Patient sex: M
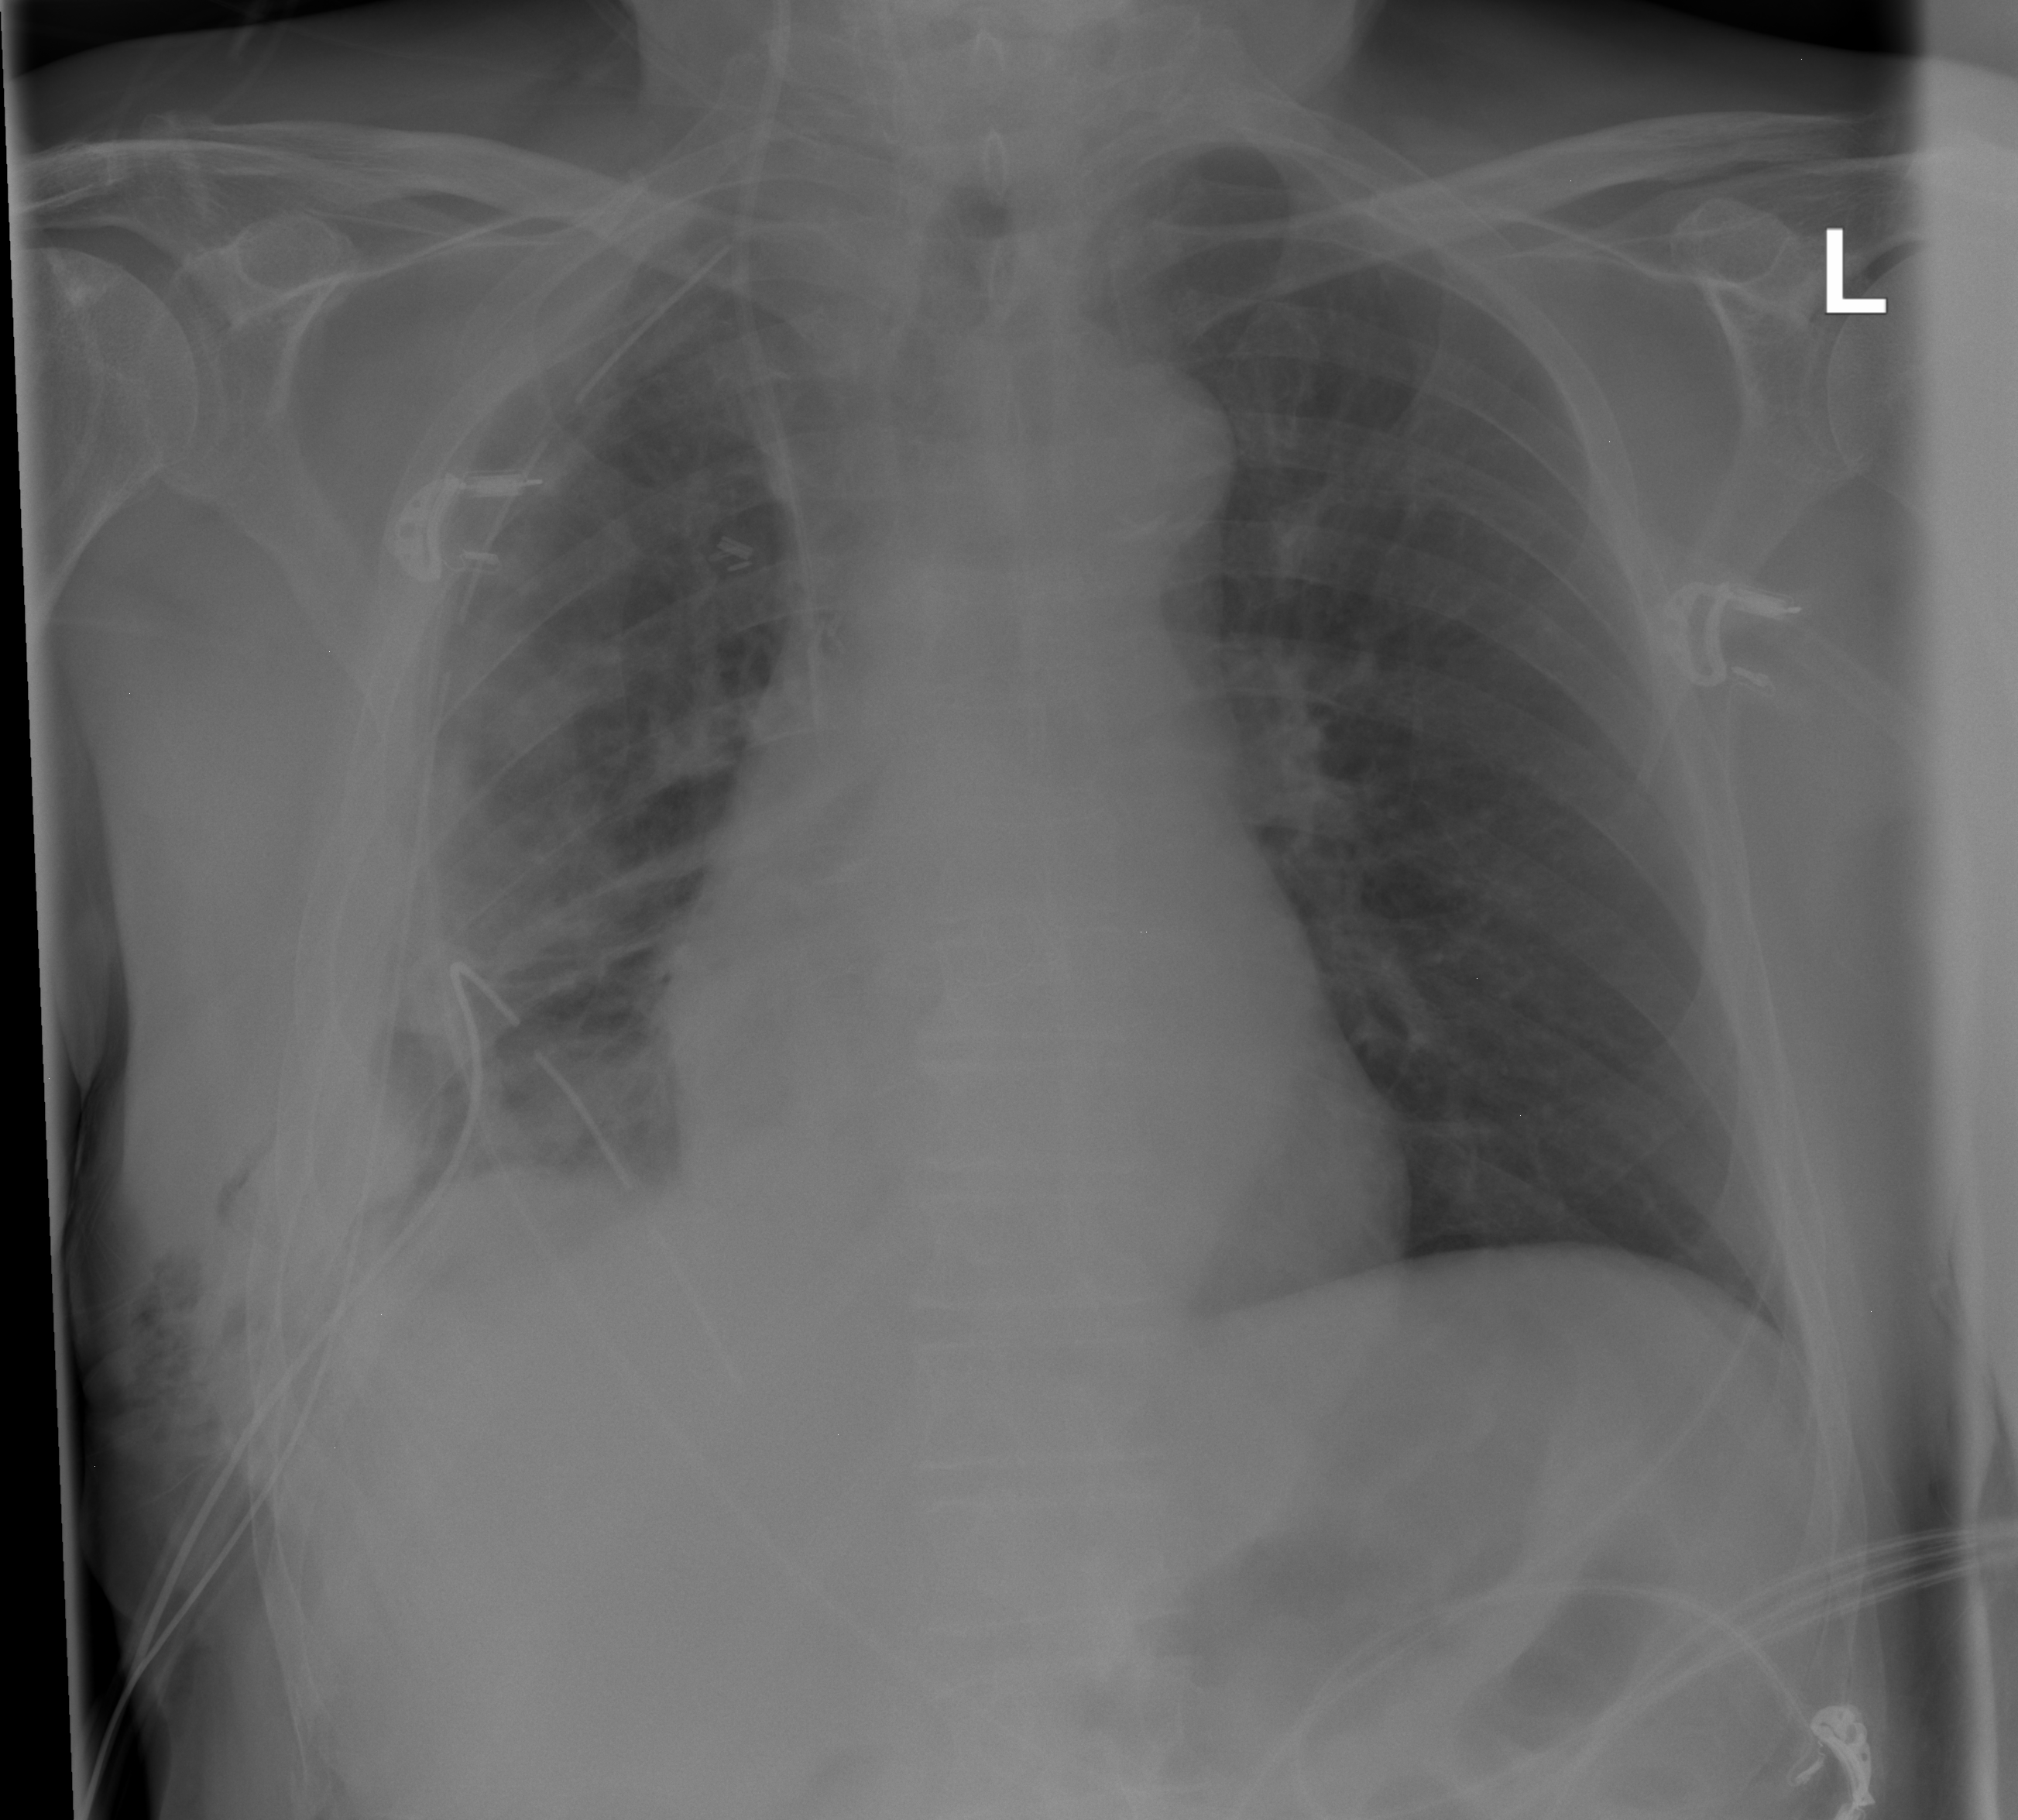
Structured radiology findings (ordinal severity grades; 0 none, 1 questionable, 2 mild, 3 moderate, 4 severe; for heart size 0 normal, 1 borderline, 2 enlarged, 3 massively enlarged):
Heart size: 0
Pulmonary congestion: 2
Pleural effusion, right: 2
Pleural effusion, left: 0
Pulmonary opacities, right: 2
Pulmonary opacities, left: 0
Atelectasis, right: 3
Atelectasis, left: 0